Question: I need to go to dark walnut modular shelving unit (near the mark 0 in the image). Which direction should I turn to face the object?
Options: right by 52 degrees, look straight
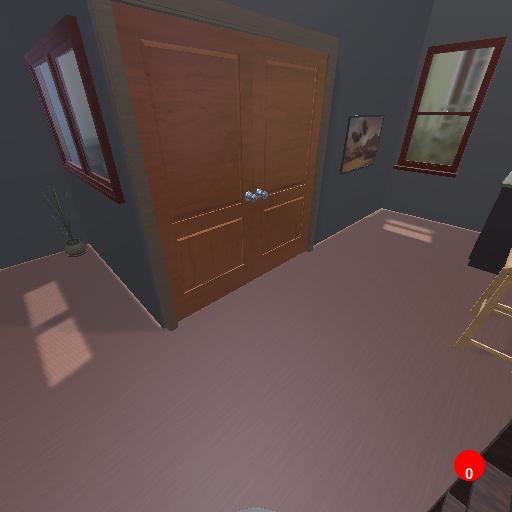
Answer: right by 52 degrees